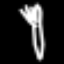
Label: fork